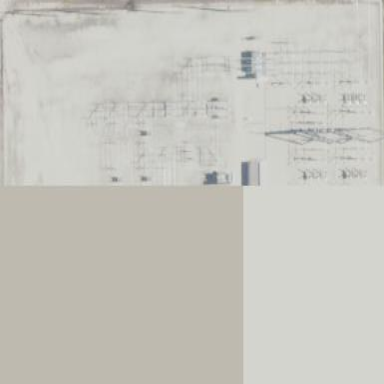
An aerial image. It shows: Fence surrounds transmission level power substation.